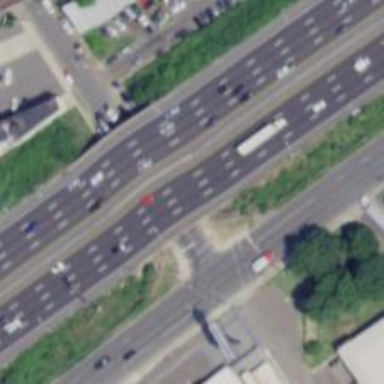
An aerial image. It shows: Asphalt bridge on motorway.